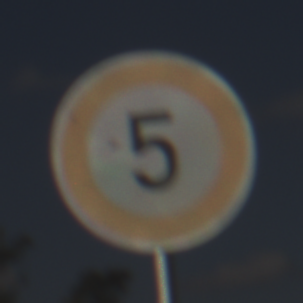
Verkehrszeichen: Geschwindigkeit5
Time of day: MorningAfternoon
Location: Outdoor (Nature)
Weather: PartlyCloudy
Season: NotSpecified
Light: Natural